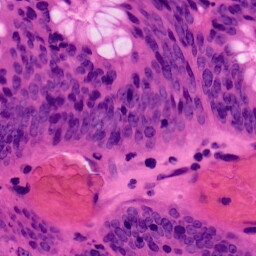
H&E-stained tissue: Colon